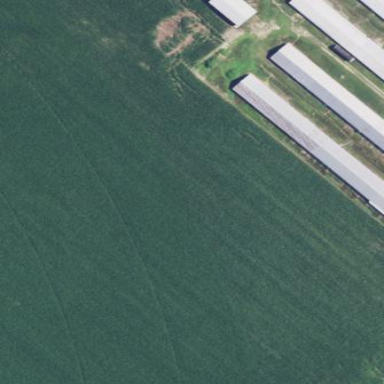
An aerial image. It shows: Farm auxiliary building.